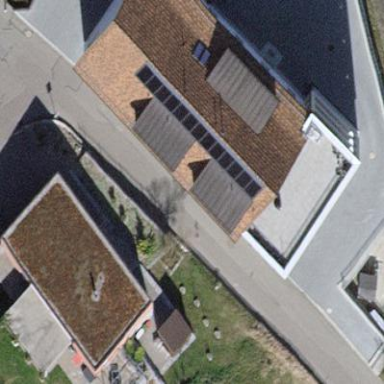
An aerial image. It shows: Solar power generator using solar thermal collector technology.